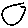
Label: circle